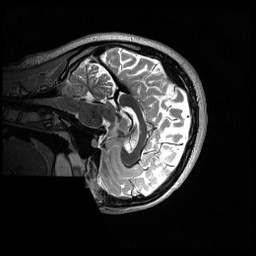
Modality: T2w
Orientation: sagittal
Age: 19
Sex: female
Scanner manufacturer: siemens
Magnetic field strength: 3 T
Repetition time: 3.2 s
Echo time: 0.566 s